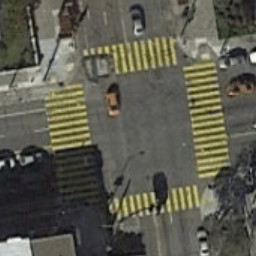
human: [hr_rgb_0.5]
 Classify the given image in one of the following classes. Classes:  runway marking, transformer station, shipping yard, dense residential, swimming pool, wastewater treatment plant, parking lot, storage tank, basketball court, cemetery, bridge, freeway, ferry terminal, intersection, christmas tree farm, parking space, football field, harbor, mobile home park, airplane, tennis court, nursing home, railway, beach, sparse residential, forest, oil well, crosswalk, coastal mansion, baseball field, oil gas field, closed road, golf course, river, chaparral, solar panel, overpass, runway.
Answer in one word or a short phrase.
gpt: crosswalk